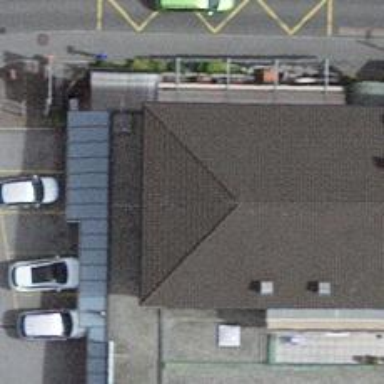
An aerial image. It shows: Restaurant.